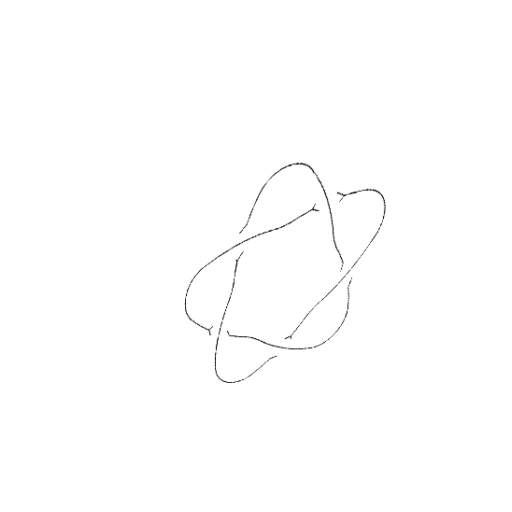
Crossing number: 5